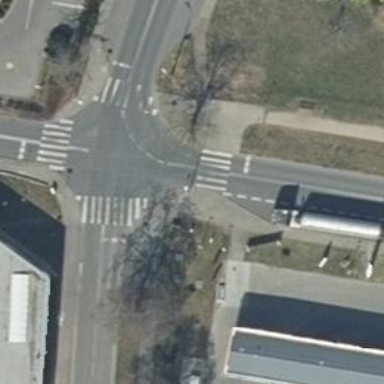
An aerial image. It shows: Uncontrolled road crossing.